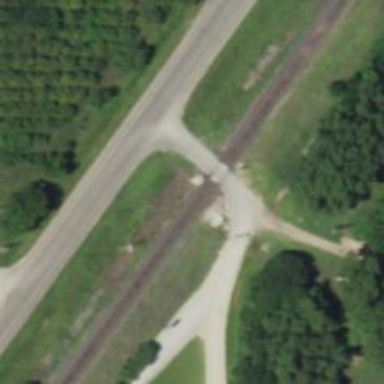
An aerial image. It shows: Railway level crossing.